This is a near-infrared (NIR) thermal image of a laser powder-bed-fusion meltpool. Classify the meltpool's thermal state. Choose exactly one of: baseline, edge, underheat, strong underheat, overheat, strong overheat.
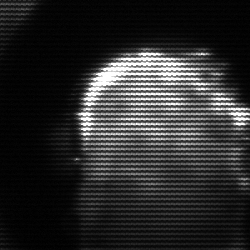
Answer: baseline